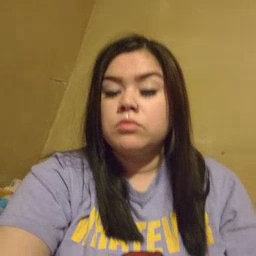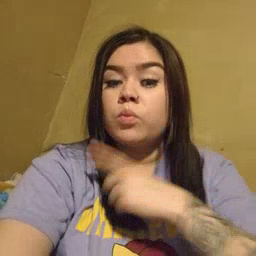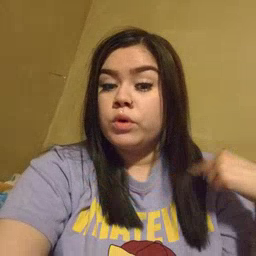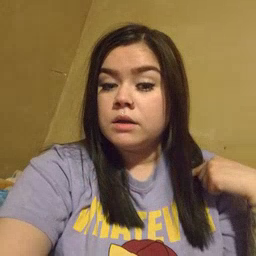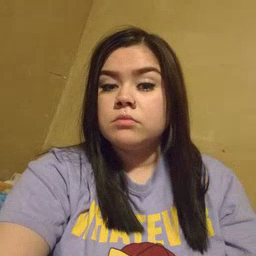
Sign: weus